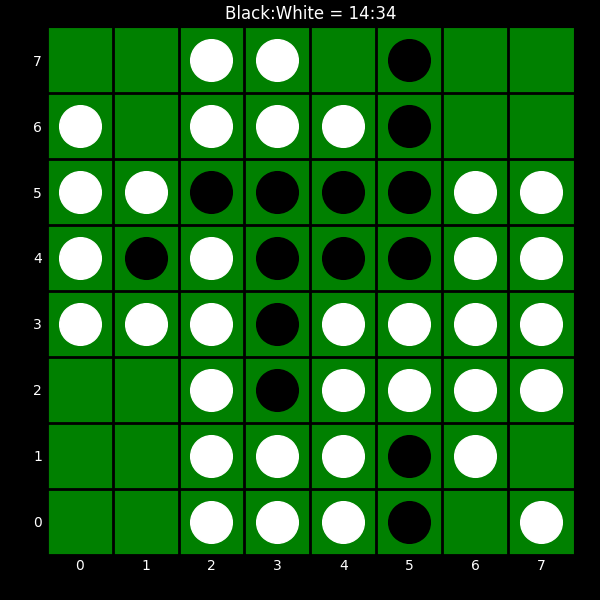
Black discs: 14
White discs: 34